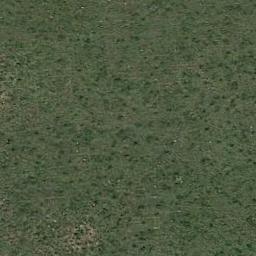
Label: meadow